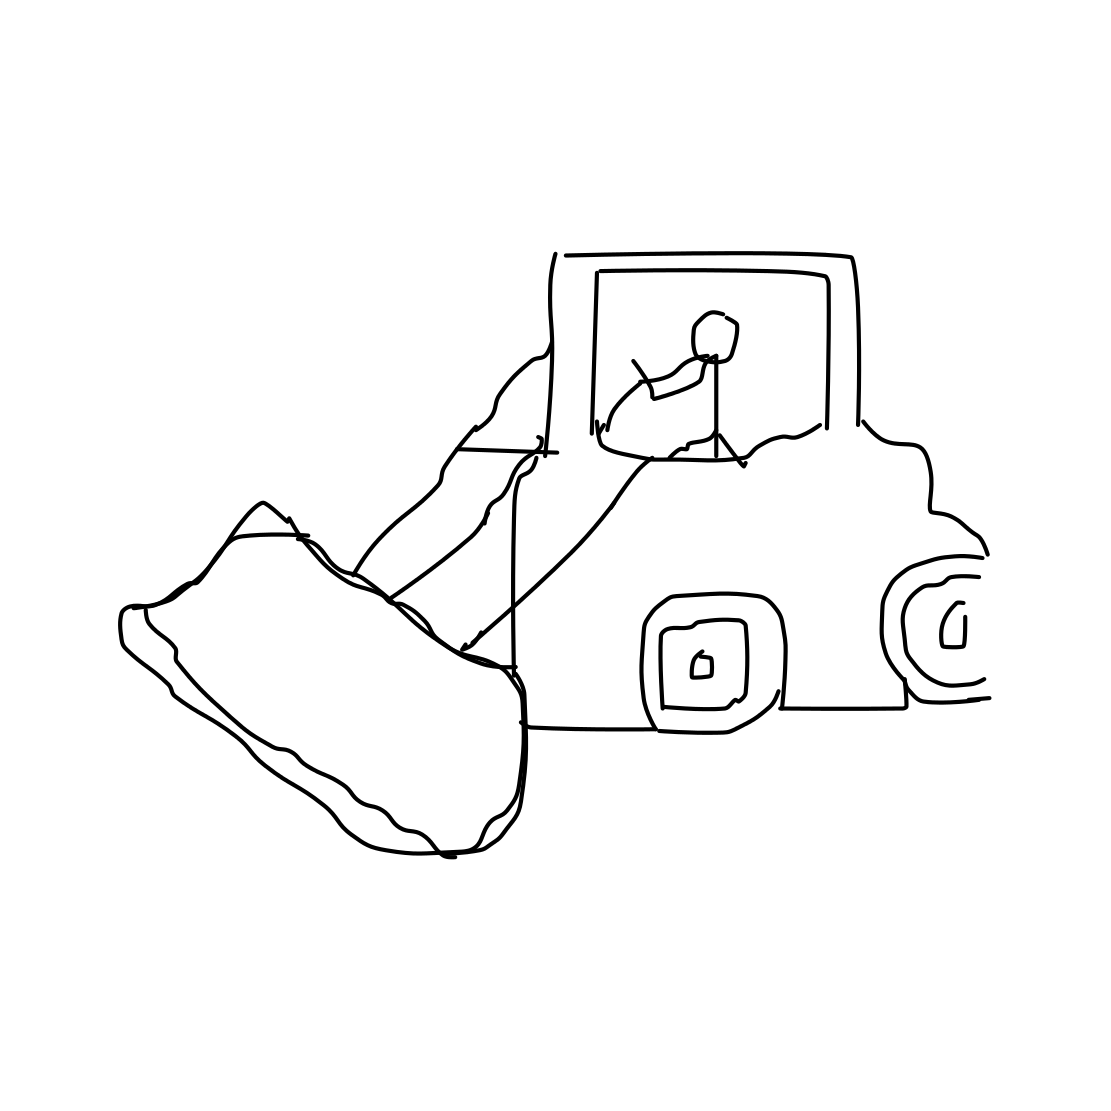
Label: bulldozer